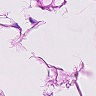
Metastatic tissue present: no